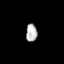
Tissue: prostate
Cell type: Myeloid cells
Senescence score: 0.6997
Nuclear area (px): 188
Mean DAPI intensity: 185.298